The picture encodes a bearing's raw vibration samples as pixel intensities in a 2-D grid. Based on the visible evidence, which condition applies: normal, inner_race, outer_race, ball?
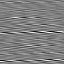
Answer: outer_race